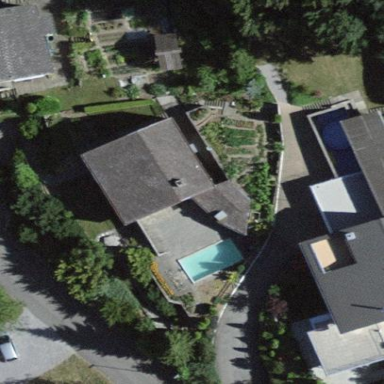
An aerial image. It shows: Residential building.